Question: I have a made a cashier system with two roles such as admin and cashier. I need to update my application where I want to get rid of the role, and when the user enter the username and password the form want to be loaded according to their roles. In other words I don't want the user to selected the role from the login.
I'm using Visual Studio 15 and Microsoft SQL server 14. Below code is the button to login.

'''
Form2 dash = new Form2();
Form10 userdash = new Form10();
DBConnection.DBC_Connection db = new DBConnection.DBC_Connection();
DBConnection.Login lg = new DBConnection.Login();
SqlDataAdapter sda = new SqlDataAdapter("select count(*) from Login where Type='" + comboBox1Type.Text + "' and Username='" + textBox1.Text + "'and Password='" + textBox2.Text + "'", db.creatconnection());
DataTable dta = new DataTable();
sda.Fill(dta);
if (dta.Rows[0][0].ToString() == "1" && comboBox1Type.Text == "Admin")
{
this.Hide();
dash.Show();
}
else
{
if (dta.Rows[0][0].ToString() == "1" && comboBox1Type.Text == "User")
{
this.Hide();
userdash.Show();
}
else
{
MessageBox.Show("Invalid Login try checking Useraname Or Password !" , "Error", MessageBoxButtons.OK, MessageBoxIcon.Error);
}
}
}
'''
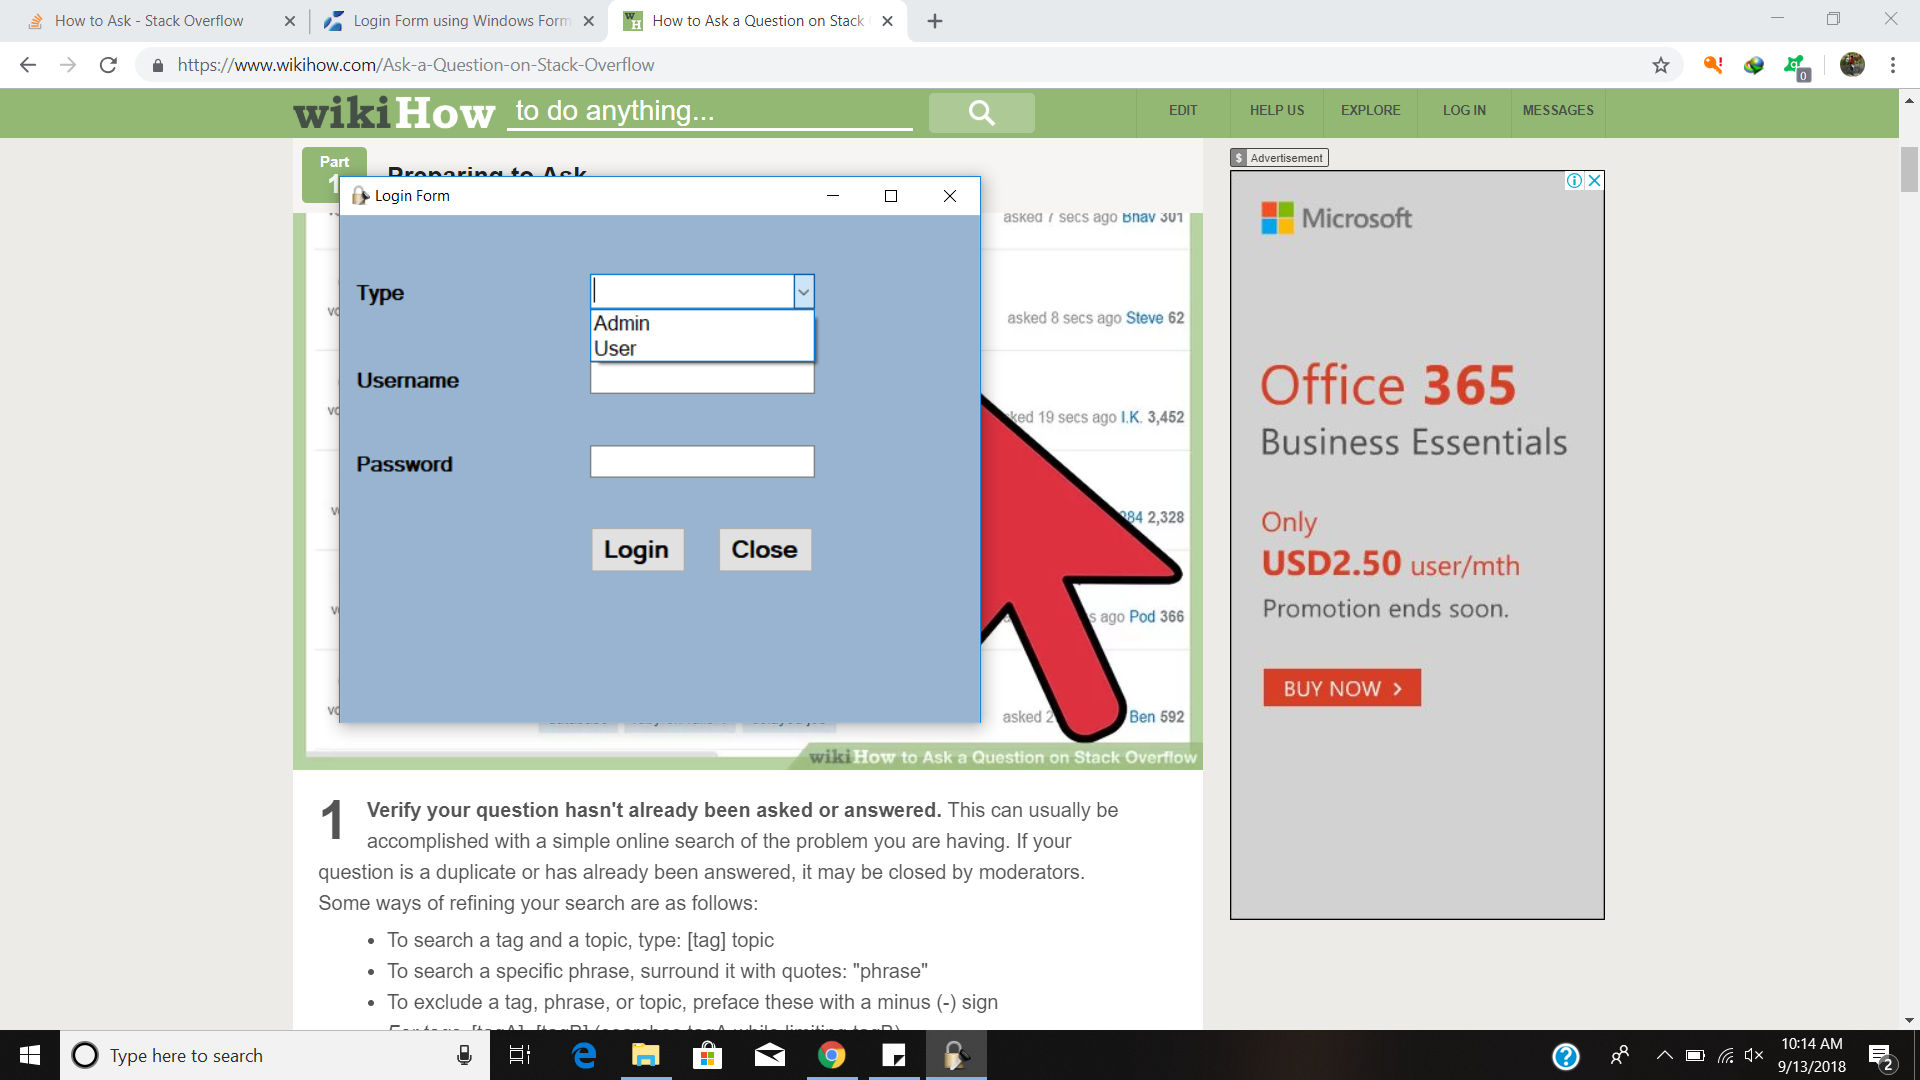
Answer: You can return the Type based on the credentials and then check the returned Type of user.
'''
Form2 dash = new Form2();
Form10 userdash = new Form10();
DBConnection.DBC_Connection db = new DBConnection.DBC_Connection();
DBConnection.Login lg = new DBConnection.Login();
SqlDataAdapter sda = new SqlDataAdapter("select * from Login where Username='" + textBox1.Text + "'and Password='" + textBox2.Text + "'", db.creatconnection());
DataTable dta = new DataTable();
sda.Fill(dta);
if(dta.Rows.Count > 0)
{
if(dta.Rows[0]["Type"].ToString() == "Admin")
{
this.Hide();
dash.Show();
}
else
{
this.Hide();
userdash.Show();
}
}
else
{
MessageBox.Show("Invalid Login try checking Useraname Or Password !" , "Error", MessageBoxButtons.OK, MessageBoxIcon.Error);
}
'''
In the select statement * will return Type as well. So if DataTable has any row then user is authenticated. Now check what kind of role does this user has by checking the Type field in the DataTable.